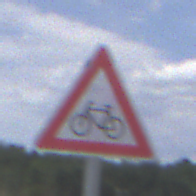
Verkehrszeichen: RadverkehrRechts
Umgebung: Outdoor, Nature
Tageszeit: Midday
Wetter: PartlyCloudy
Licht: Natural
Jahreszeit: NotSpecified
Kontrast: HighContrast